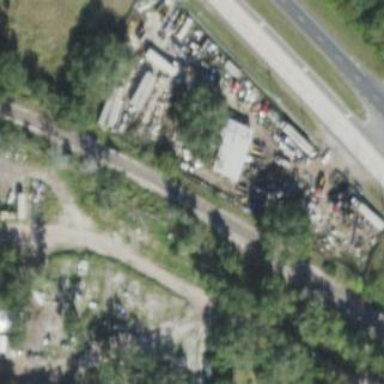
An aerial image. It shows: Scrap yard located in industrial area.